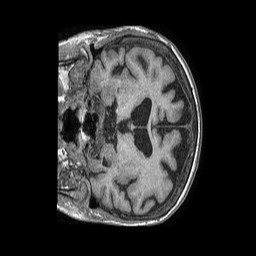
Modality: T1w
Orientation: coronal
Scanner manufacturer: philips
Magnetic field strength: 1.5 T
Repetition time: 0.00774 s
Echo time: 0.003611 s